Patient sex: M
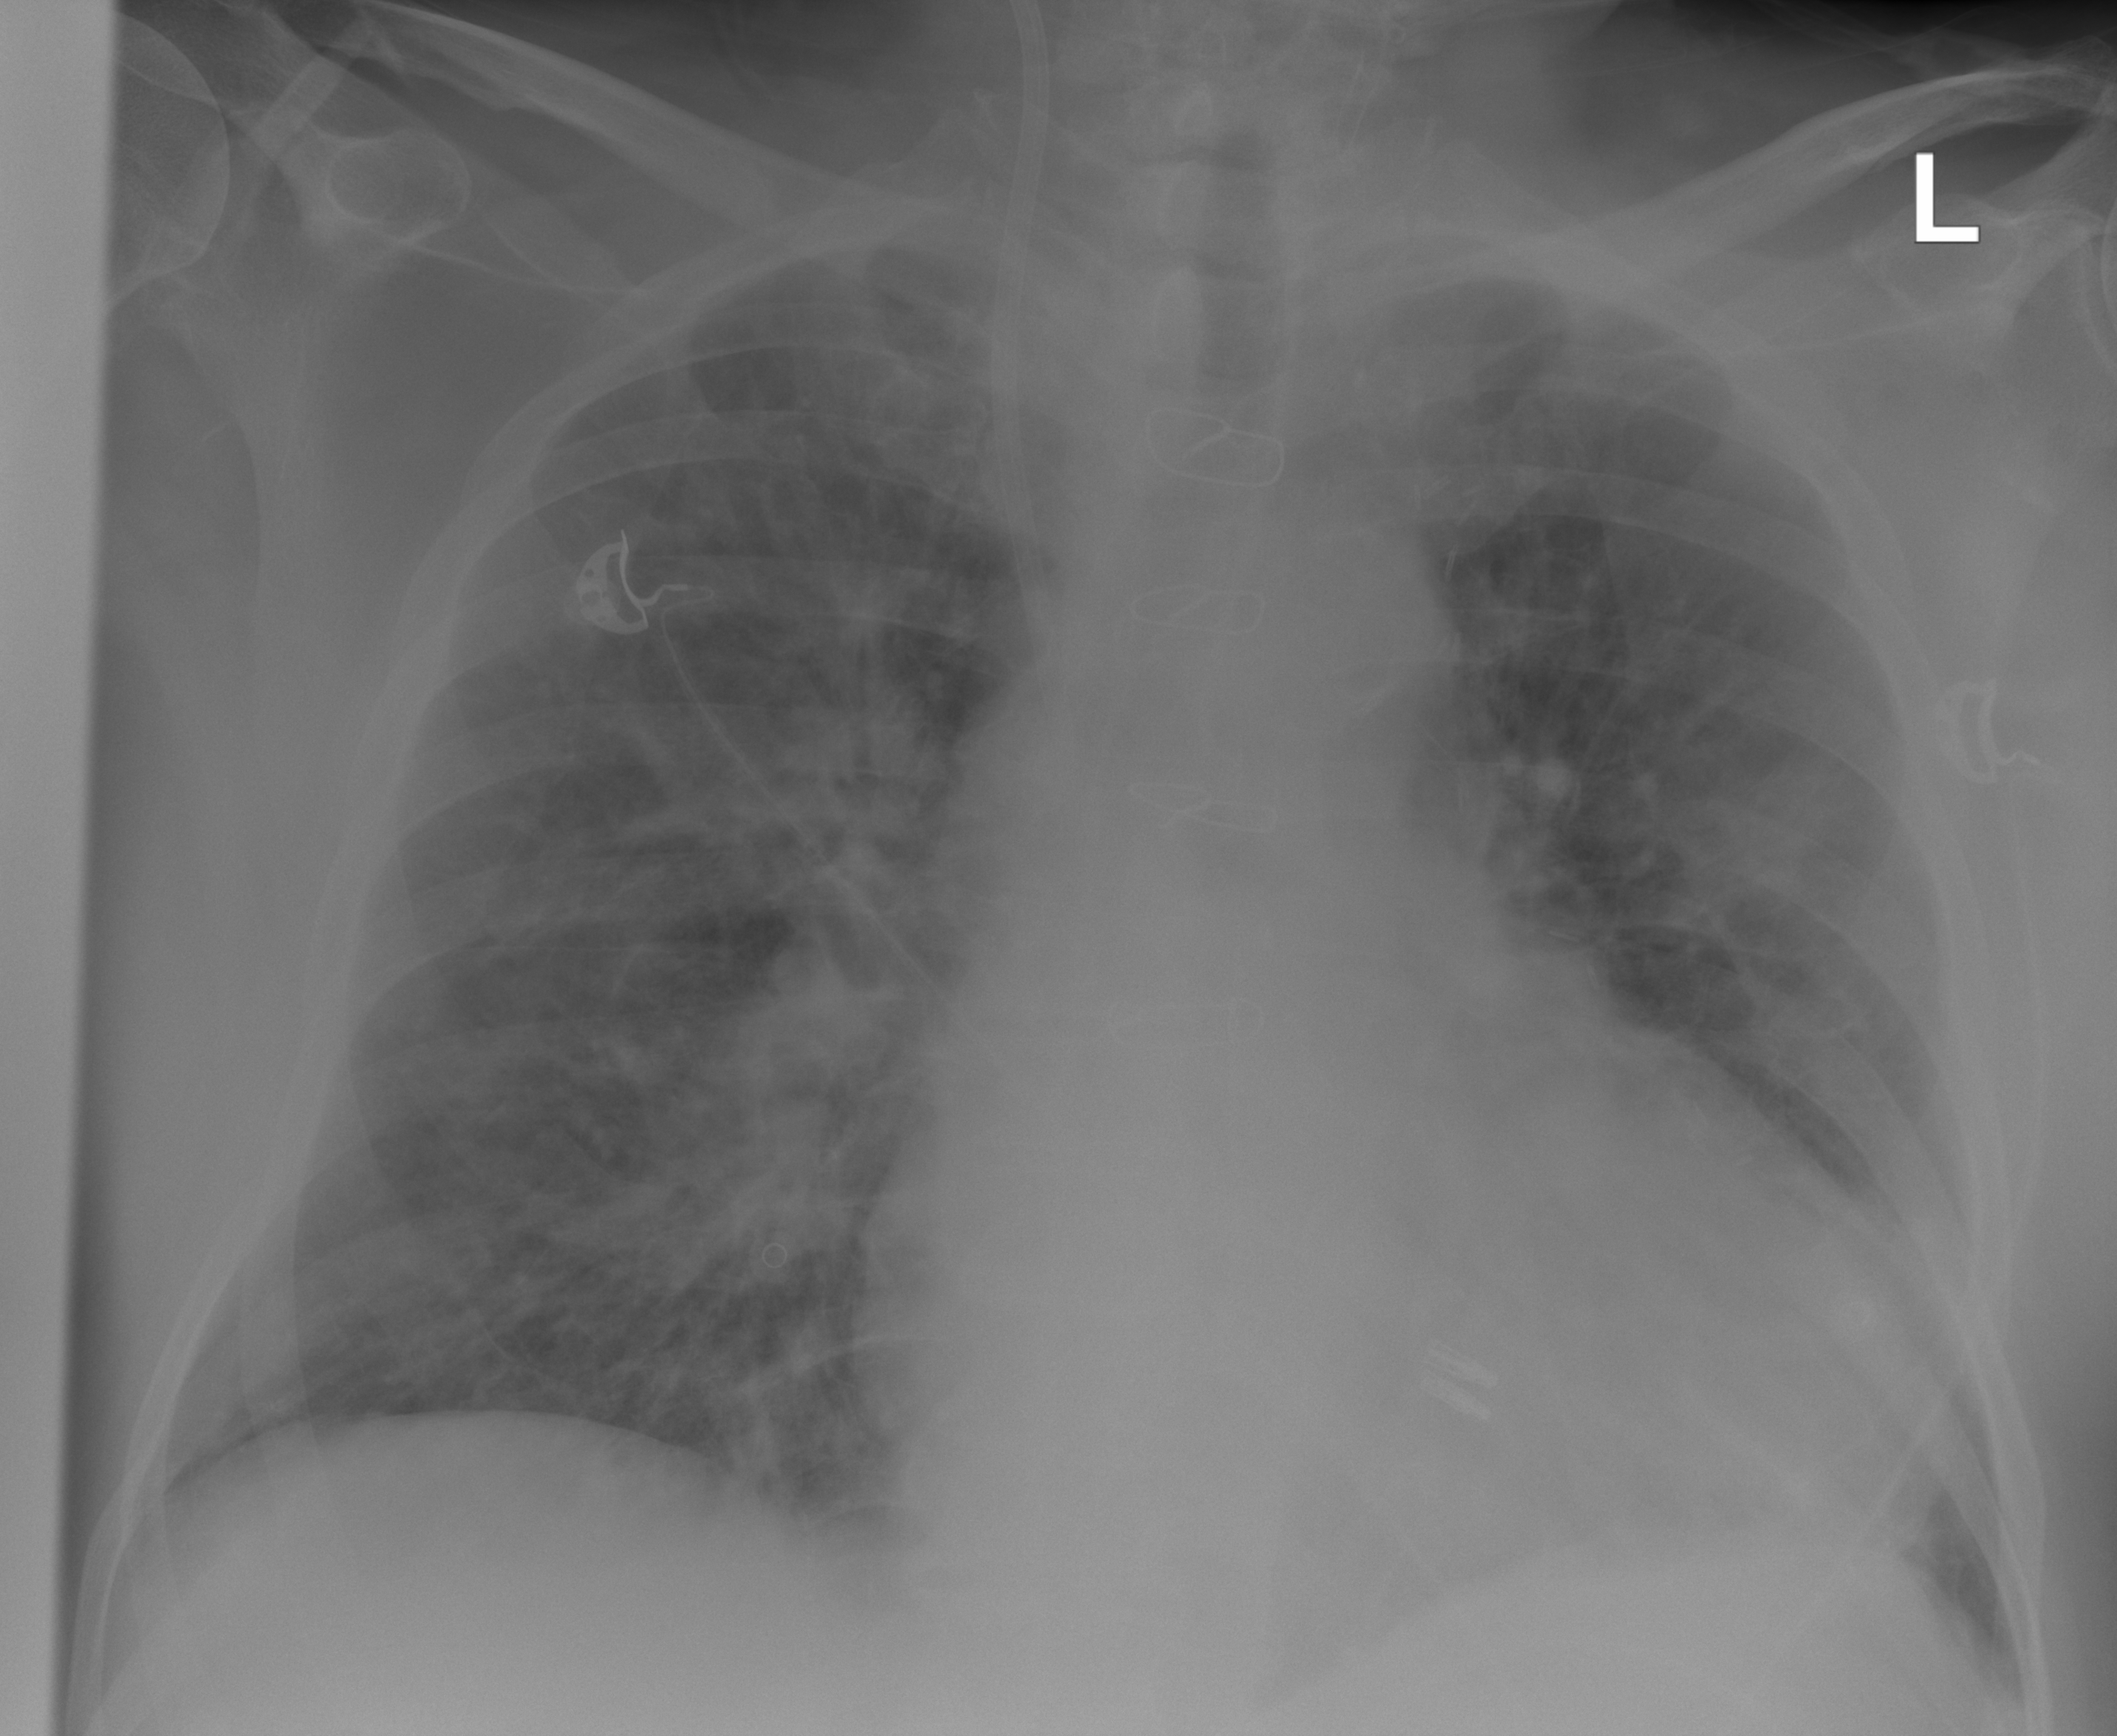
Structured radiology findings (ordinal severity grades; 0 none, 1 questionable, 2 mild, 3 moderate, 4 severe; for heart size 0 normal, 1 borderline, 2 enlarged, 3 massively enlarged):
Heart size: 2
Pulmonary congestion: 1
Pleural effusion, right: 0
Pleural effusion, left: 0
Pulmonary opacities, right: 2
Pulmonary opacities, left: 2
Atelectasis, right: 0
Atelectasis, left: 0